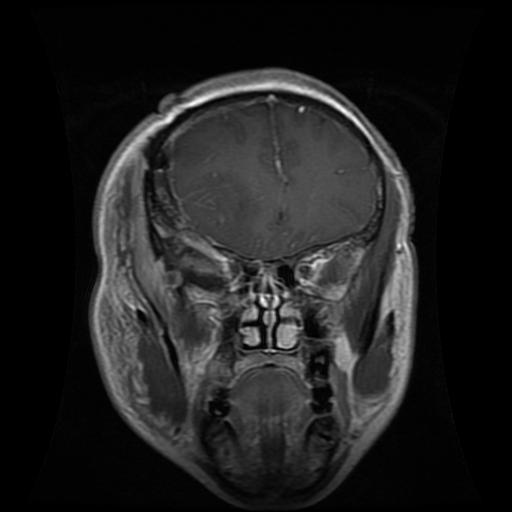
Label: glioma